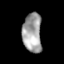
Tissue: skin
Cell type: Epithelial cells
Senescence score: 0.2846
Nuclear area (px): 722
Mean DAPI intensity: 164.115